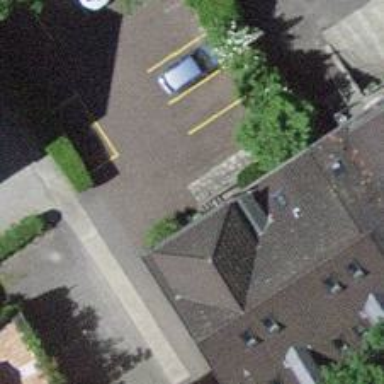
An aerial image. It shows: Parking aisle made of paving stones.